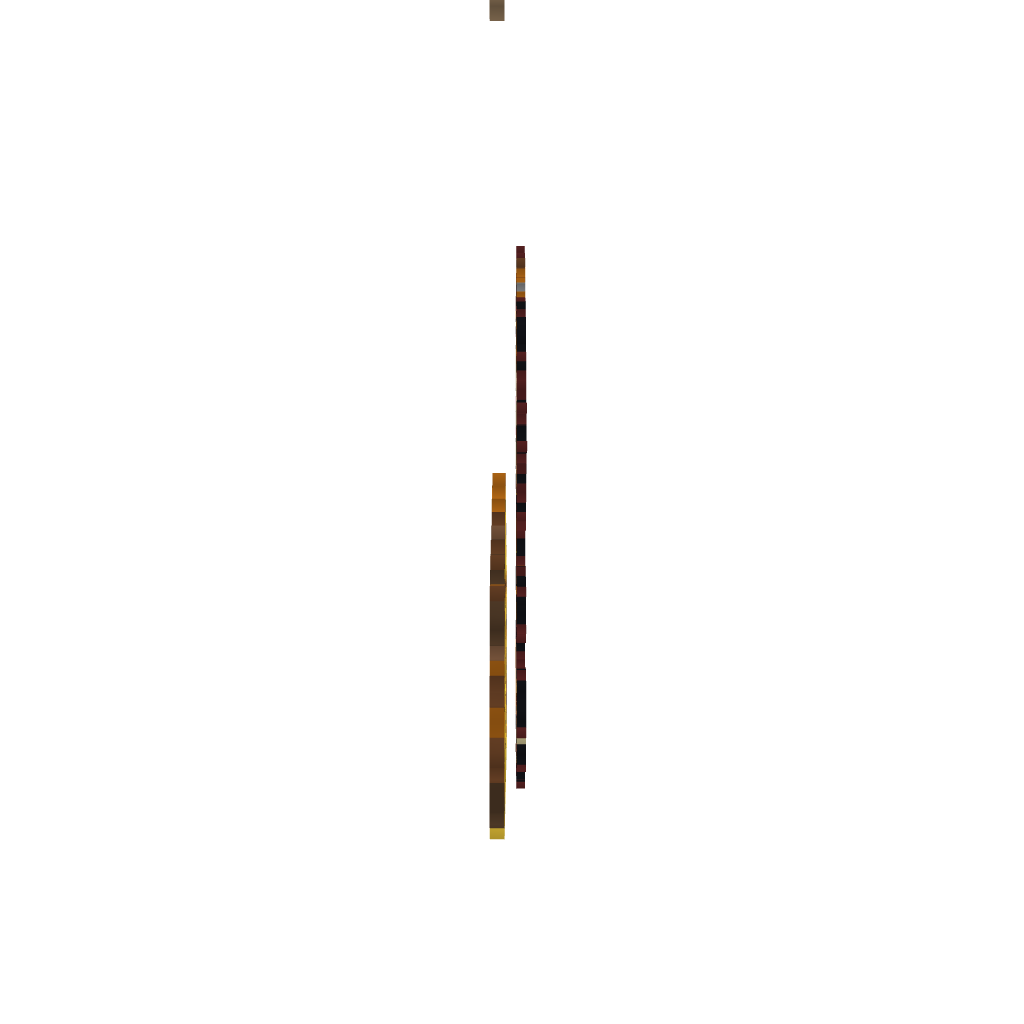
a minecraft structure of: Jerry